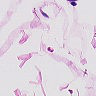
Metastatic tissue present: no